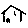
Label: house